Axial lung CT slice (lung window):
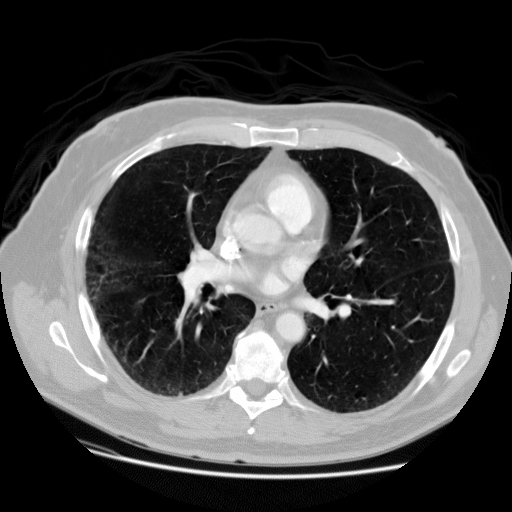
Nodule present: no